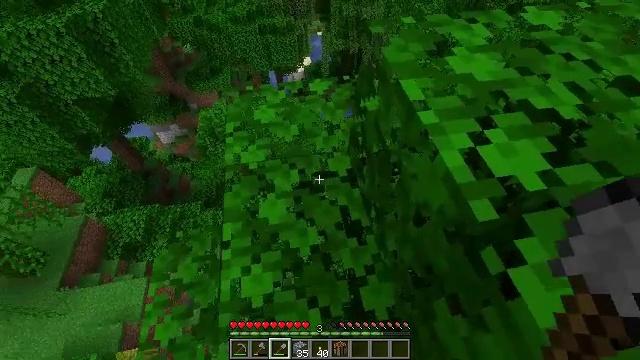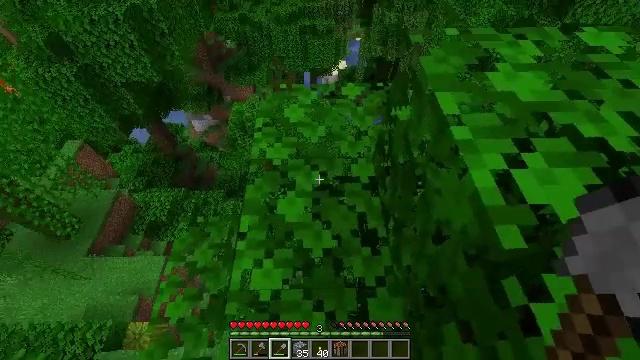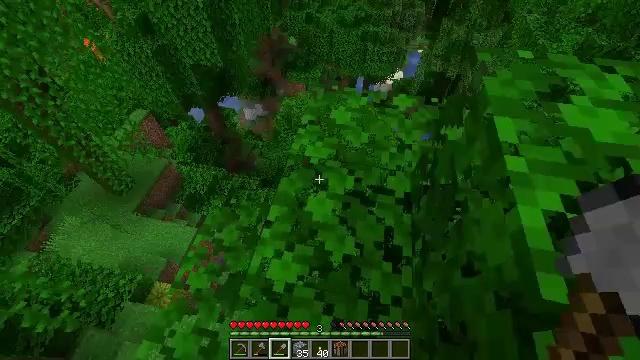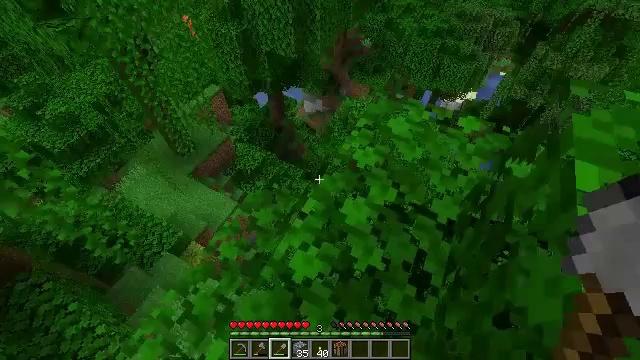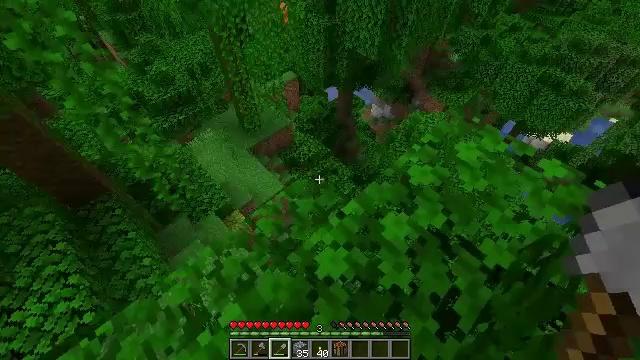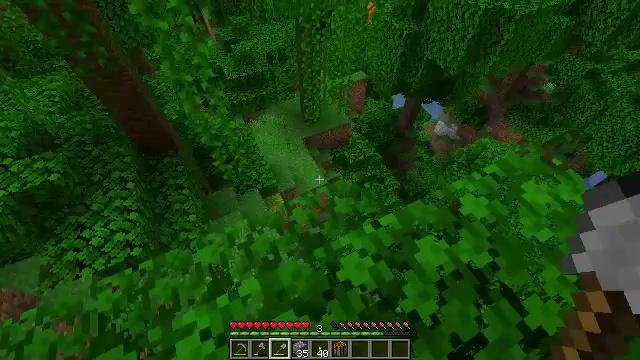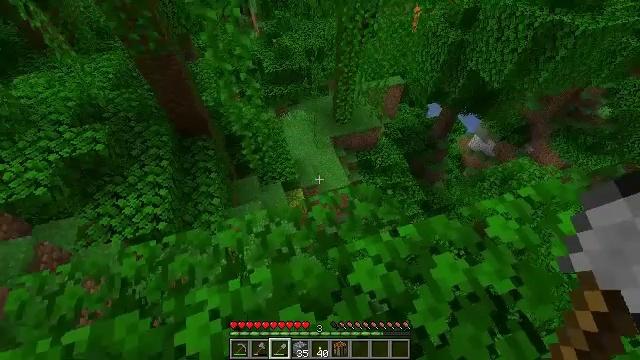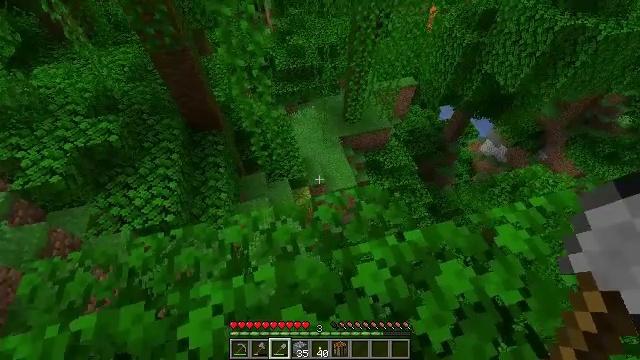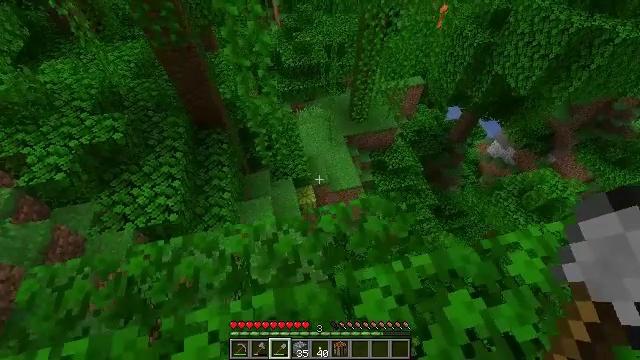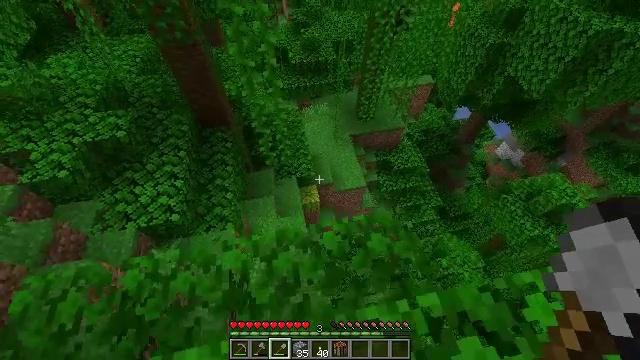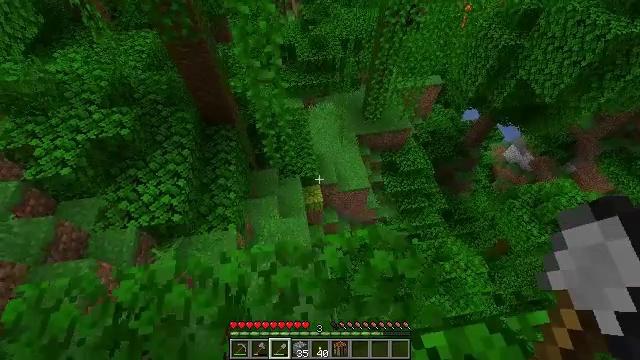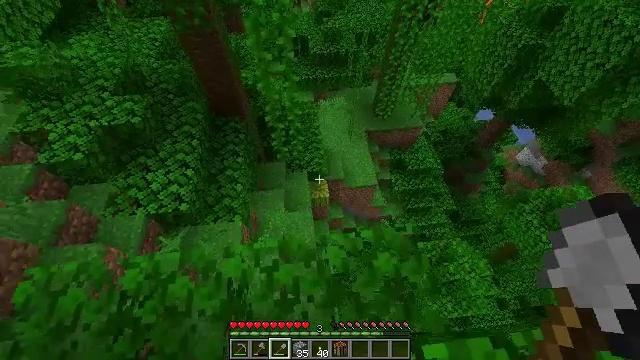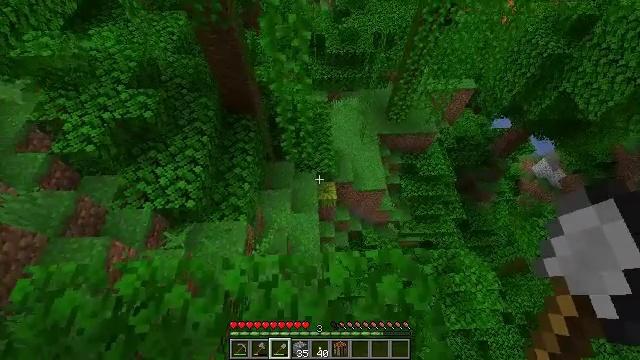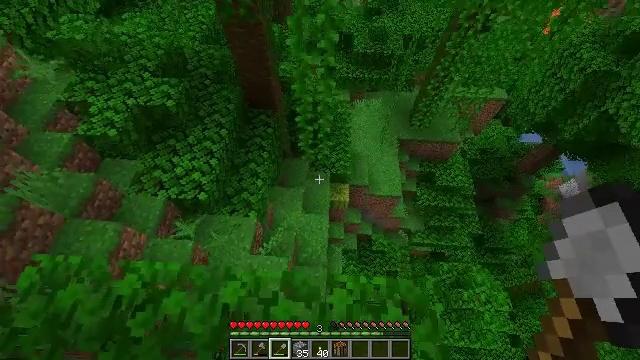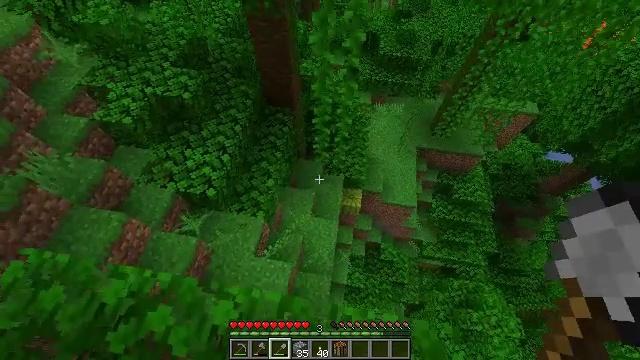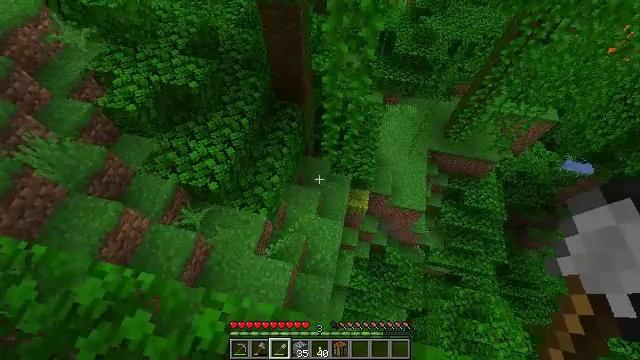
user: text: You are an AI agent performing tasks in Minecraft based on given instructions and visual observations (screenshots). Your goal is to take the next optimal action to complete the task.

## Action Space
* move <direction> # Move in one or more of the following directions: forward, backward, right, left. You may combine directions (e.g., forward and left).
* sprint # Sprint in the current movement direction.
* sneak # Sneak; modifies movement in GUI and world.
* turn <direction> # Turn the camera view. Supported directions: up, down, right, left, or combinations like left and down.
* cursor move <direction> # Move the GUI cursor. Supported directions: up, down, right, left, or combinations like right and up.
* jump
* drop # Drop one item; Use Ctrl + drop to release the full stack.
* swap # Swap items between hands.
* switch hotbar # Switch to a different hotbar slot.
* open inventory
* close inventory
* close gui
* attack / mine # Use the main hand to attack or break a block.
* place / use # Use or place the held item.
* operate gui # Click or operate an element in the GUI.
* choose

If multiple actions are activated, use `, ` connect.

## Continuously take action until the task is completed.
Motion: motion action
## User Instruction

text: Gather melon for food.
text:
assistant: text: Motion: turn left
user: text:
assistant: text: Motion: turn left
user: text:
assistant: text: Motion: turn left
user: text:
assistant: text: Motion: turn left
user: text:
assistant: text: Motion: turn left
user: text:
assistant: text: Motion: turn left
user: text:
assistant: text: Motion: move forward, turn left
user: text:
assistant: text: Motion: move forward, turn left
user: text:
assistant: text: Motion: move forward, turn left
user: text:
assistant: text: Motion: move forward, turn left
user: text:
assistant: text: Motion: move forward, turn left and down
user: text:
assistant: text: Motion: move forward, turn left
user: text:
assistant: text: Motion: move forward, turn left
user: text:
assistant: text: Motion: move forward, turn left
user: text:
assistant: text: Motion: turn left
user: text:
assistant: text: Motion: turn left
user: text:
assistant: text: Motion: no_op
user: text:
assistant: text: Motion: turn left
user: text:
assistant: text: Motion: turn left
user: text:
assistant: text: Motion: turn left
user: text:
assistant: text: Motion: turn left
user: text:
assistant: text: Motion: turn left and up
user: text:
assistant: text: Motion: turn left and up
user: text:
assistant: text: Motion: turn left and up
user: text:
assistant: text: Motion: turn left and up
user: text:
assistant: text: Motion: turn left and up
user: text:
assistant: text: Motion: turn left and up
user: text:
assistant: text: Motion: turn left and up
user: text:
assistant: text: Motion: move forward, turn left and up
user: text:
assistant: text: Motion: move forward, turn left and up